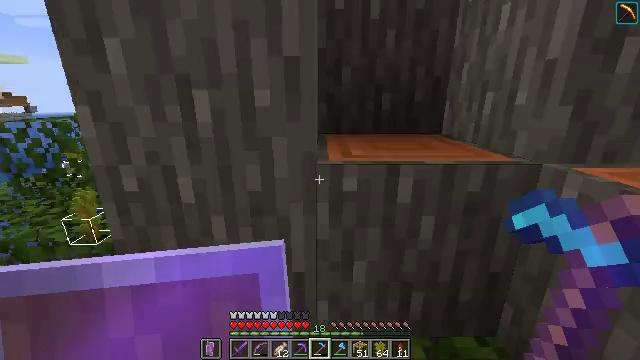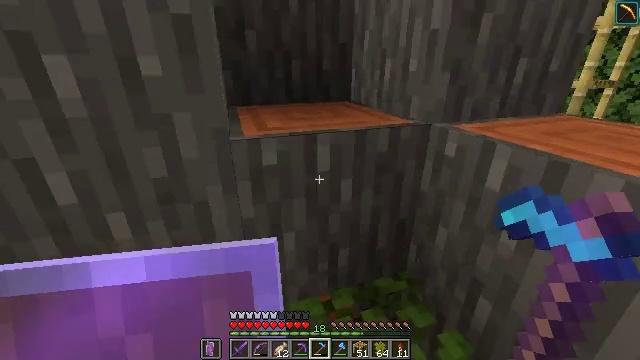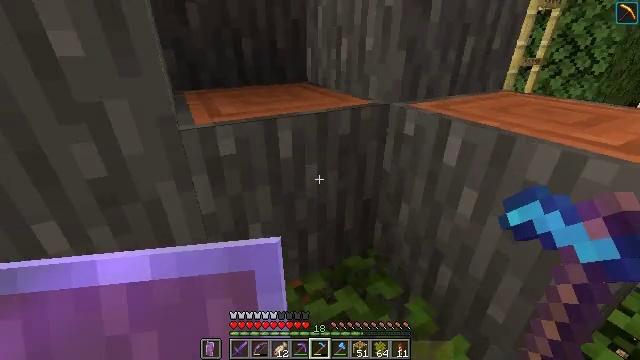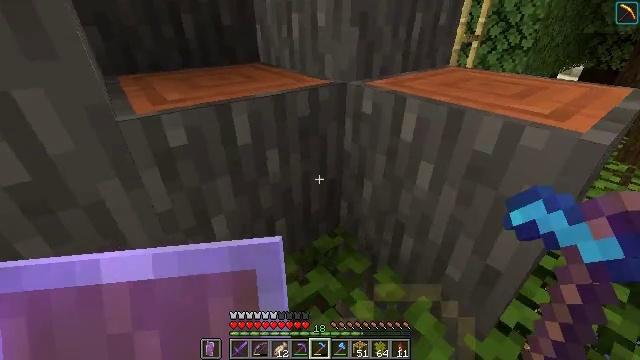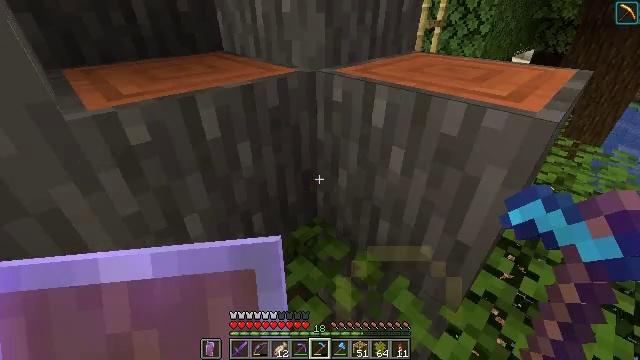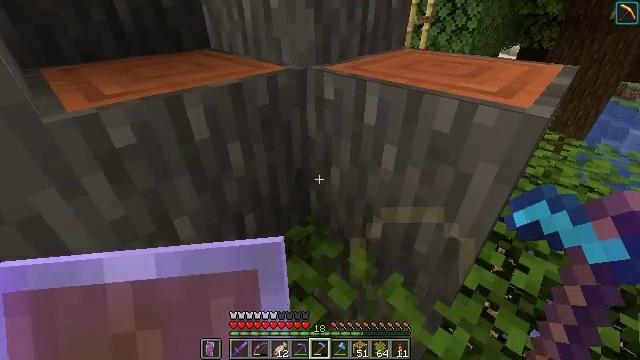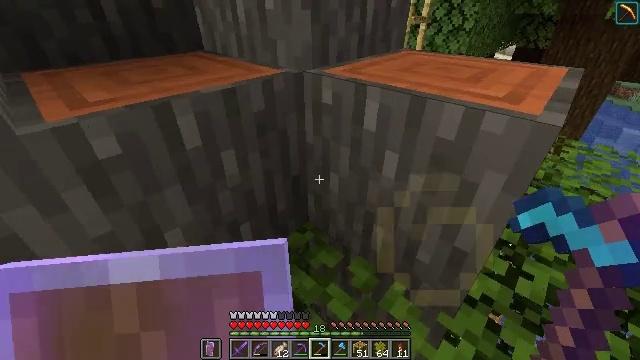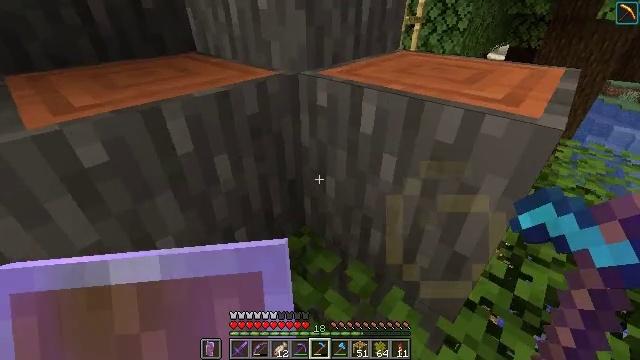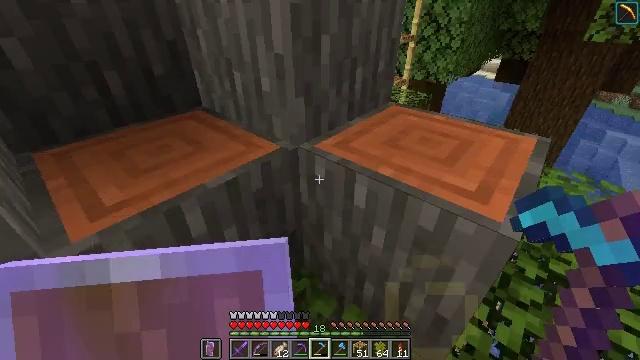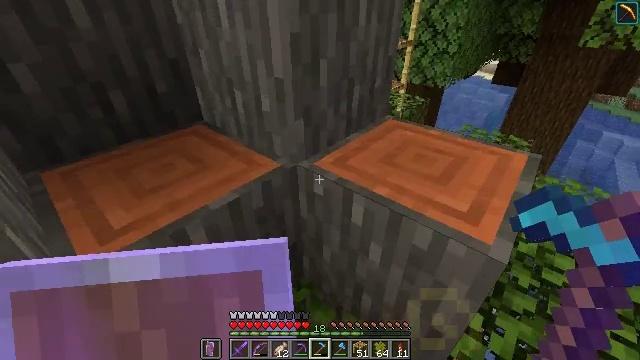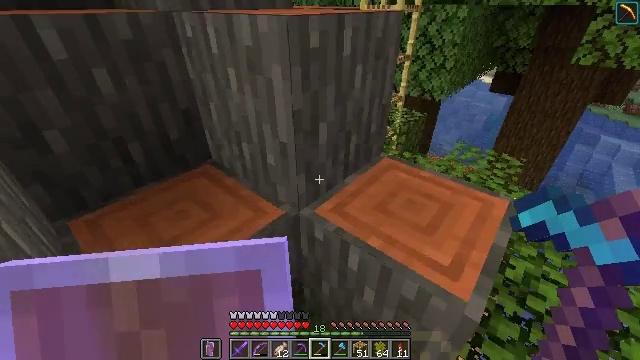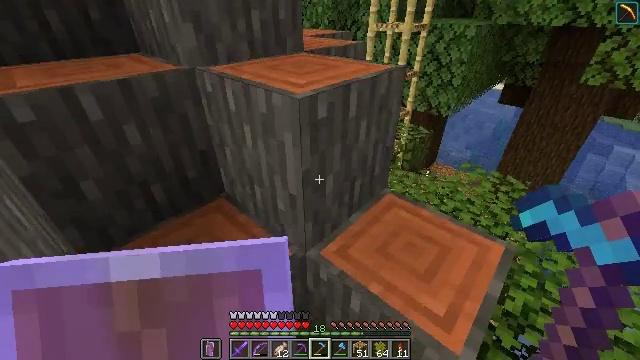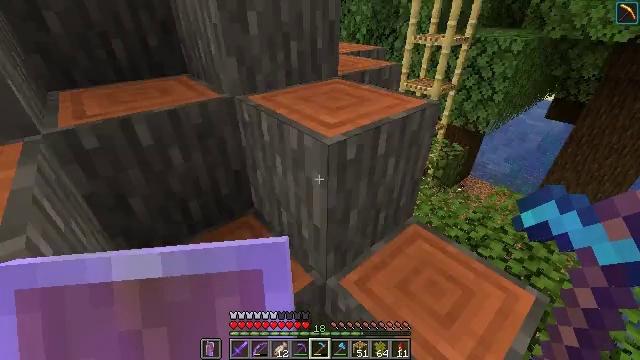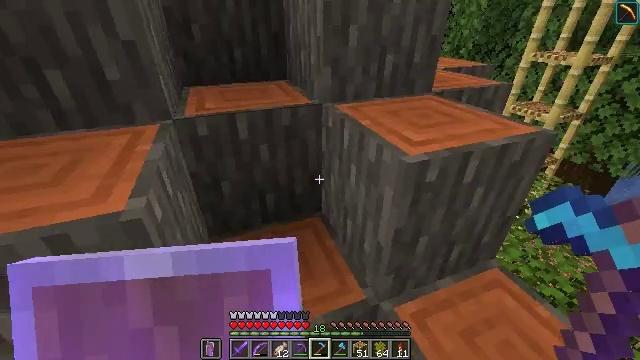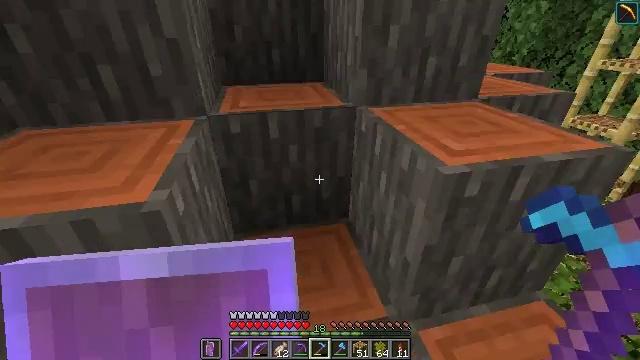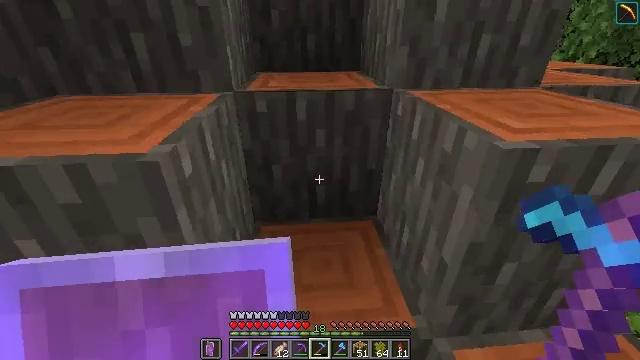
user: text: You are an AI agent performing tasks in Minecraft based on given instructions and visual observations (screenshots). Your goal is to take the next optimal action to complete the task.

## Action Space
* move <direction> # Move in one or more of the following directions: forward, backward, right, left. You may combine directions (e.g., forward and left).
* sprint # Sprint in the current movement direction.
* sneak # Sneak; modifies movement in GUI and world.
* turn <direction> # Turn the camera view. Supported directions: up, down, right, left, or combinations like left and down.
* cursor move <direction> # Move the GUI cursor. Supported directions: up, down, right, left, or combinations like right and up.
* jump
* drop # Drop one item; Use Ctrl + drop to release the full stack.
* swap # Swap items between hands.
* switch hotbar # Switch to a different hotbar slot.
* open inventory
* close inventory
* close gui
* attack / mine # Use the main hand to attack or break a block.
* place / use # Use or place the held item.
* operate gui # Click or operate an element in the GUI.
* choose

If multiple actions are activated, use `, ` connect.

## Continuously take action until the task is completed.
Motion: motion action
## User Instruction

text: Harvest acacia leaves with your hand or a tool.
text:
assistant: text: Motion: sneak, turn right and down
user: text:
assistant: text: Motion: sneak, turn right and down
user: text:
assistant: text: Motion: sneak, turn right and down
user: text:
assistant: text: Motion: sneak, turn right and down
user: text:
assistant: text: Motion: move forward, sneak, turn right
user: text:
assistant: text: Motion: move forward, sneak
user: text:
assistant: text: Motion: move forward, sneak, turn right
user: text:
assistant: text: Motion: move forward, sneak, jump
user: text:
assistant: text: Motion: move forward, sneak, jump
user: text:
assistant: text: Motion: move forward, sneak, jump
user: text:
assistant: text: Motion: move forward, sneak, turn left, jump
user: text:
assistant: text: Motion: move forward, sneak, turn left, jump
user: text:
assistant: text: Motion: move forward, sneak, turn left and up
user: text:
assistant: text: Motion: move forward, sneak, turn left
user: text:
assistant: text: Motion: move forward, sneak, turn left and up
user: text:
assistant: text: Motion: move forward, sneak, turn left and up
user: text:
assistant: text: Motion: move forward, sneak, turn left
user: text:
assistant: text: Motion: move forward, sneak
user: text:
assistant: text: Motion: move forward, sneak
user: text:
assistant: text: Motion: move forward, sneak, jump
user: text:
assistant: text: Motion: move forward, sneak, jump
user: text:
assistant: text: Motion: move forward, sneak, jump
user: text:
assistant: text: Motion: move forward, sneak, turn right, jump
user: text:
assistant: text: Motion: move forward, sneak, turn right, jump
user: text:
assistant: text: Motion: move forward, sneak, turn right, jump
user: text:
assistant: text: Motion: move forward, sneak
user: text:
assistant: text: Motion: move forward, sneak
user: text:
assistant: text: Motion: move forward, sneak
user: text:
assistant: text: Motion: move forward, sneak, turn left
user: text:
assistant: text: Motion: move forward, sneak, turn left